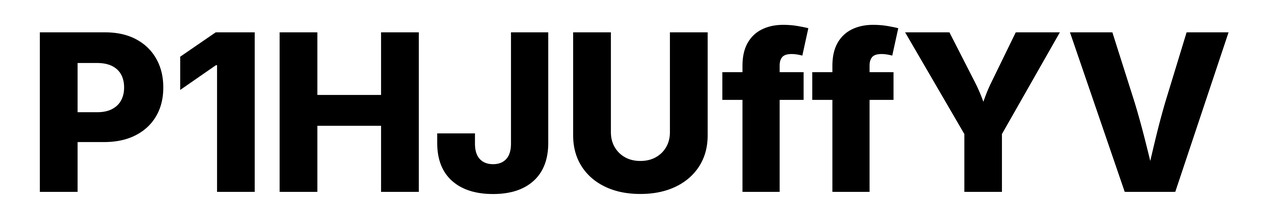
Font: Inter_ExtraBold